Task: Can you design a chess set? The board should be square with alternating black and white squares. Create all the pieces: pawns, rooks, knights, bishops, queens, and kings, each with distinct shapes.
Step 1480:
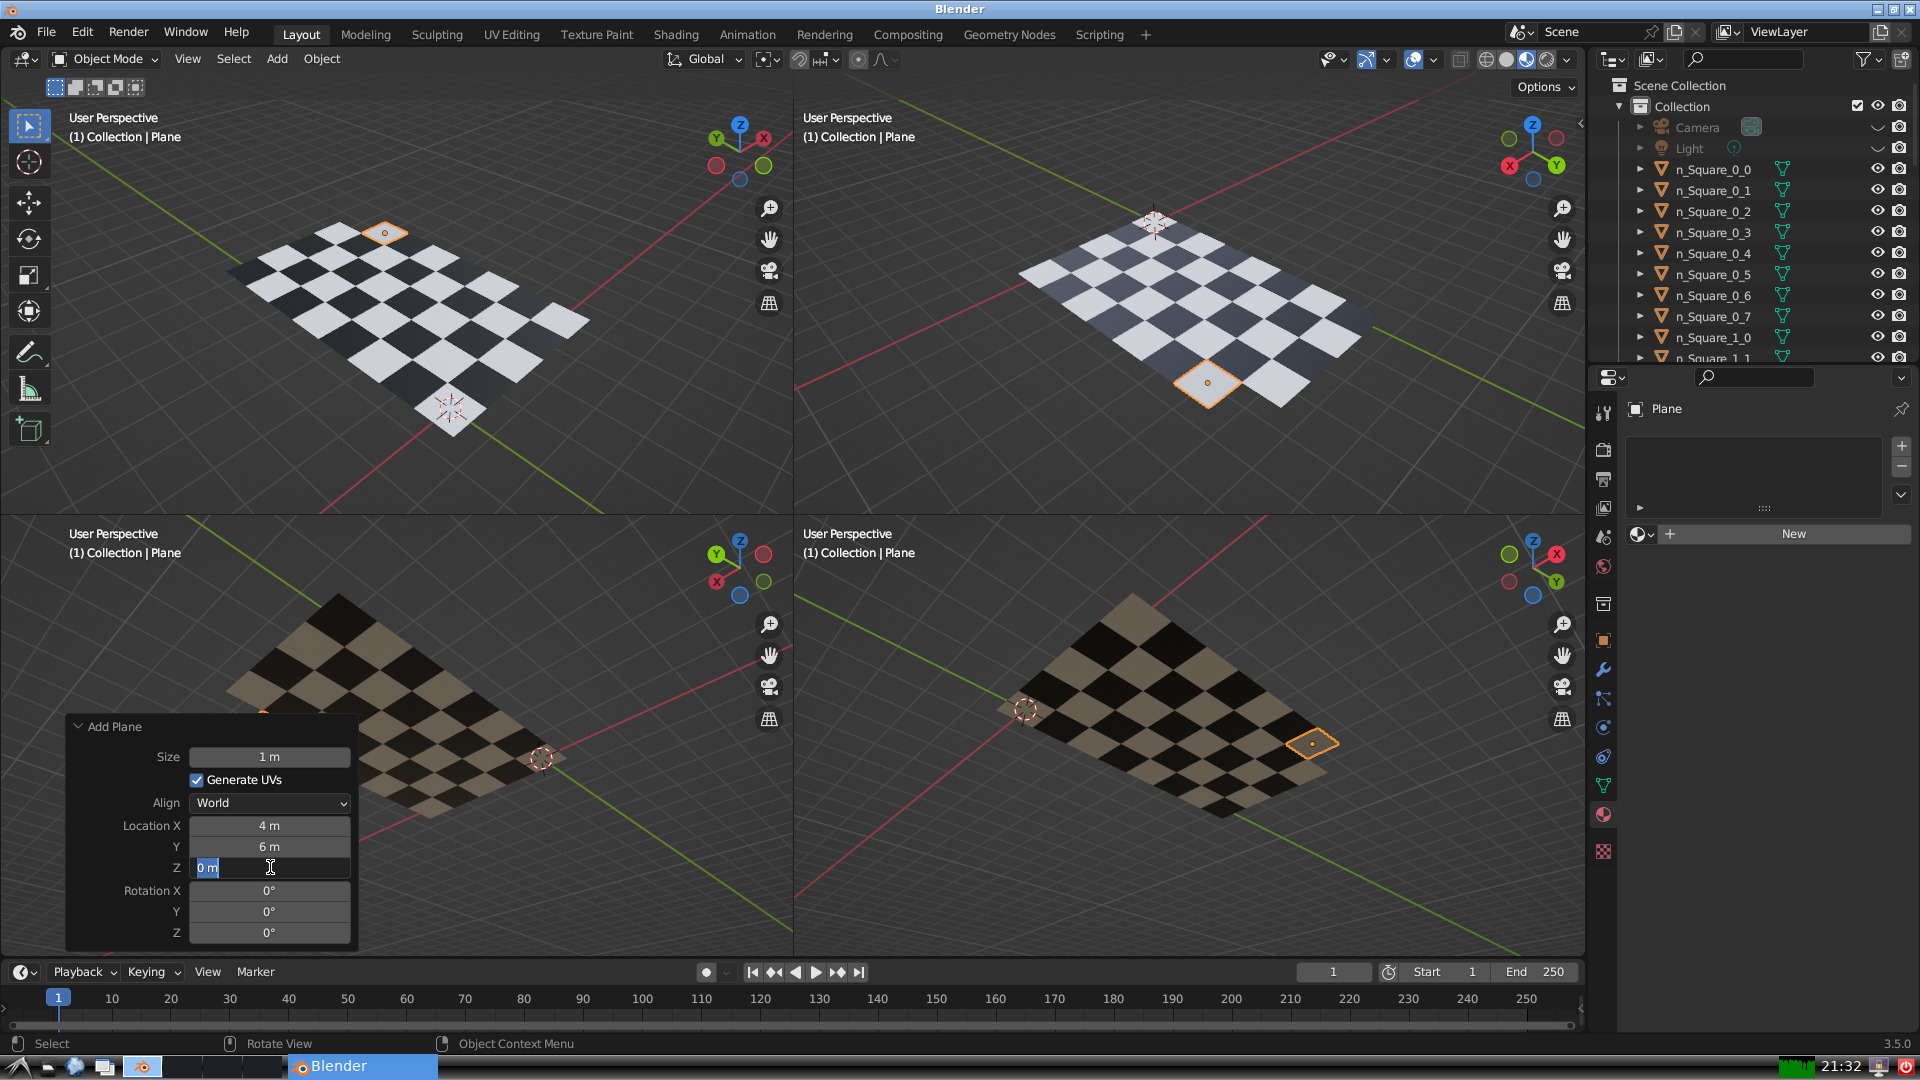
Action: input_text: 0.0